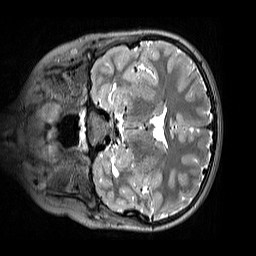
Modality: T2w
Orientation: coronal
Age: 11
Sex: male
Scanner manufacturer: siemens
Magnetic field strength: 3 T
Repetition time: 3.2 s
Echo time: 0.408 s